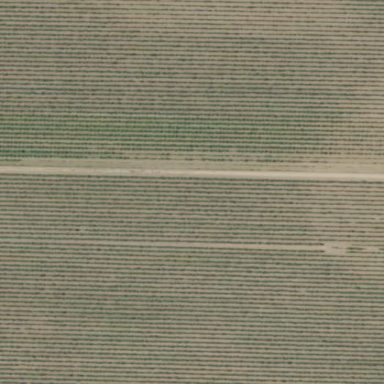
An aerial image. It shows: Beautiful vineyard in the countryside.